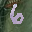
Label: 6